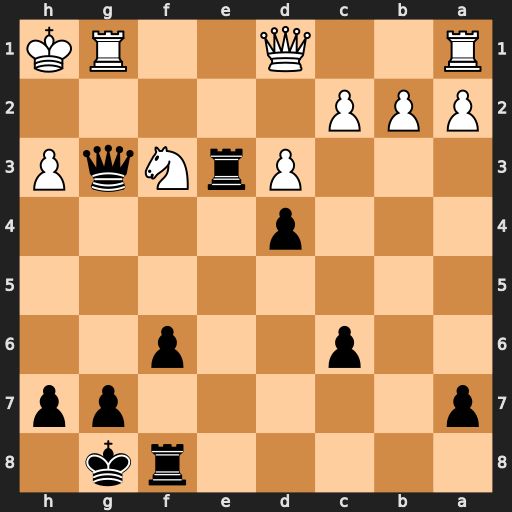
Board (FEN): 5rk1/p5pp/2p2p2/8/3p4/3PrNqP/PPP5/R2Q2RK
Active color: b
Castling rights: -
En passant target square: -
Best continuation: Qxf3+ Qxf3 Rxf3